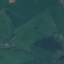
Land use / land cover class: Pasture